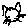
Label: cat